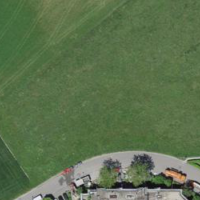
EUNIS habitat code: 24
Species observed at this site:
Bellis perennis
Agrimonia eupatoria